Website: ulta-beauty
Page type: customer-info-address
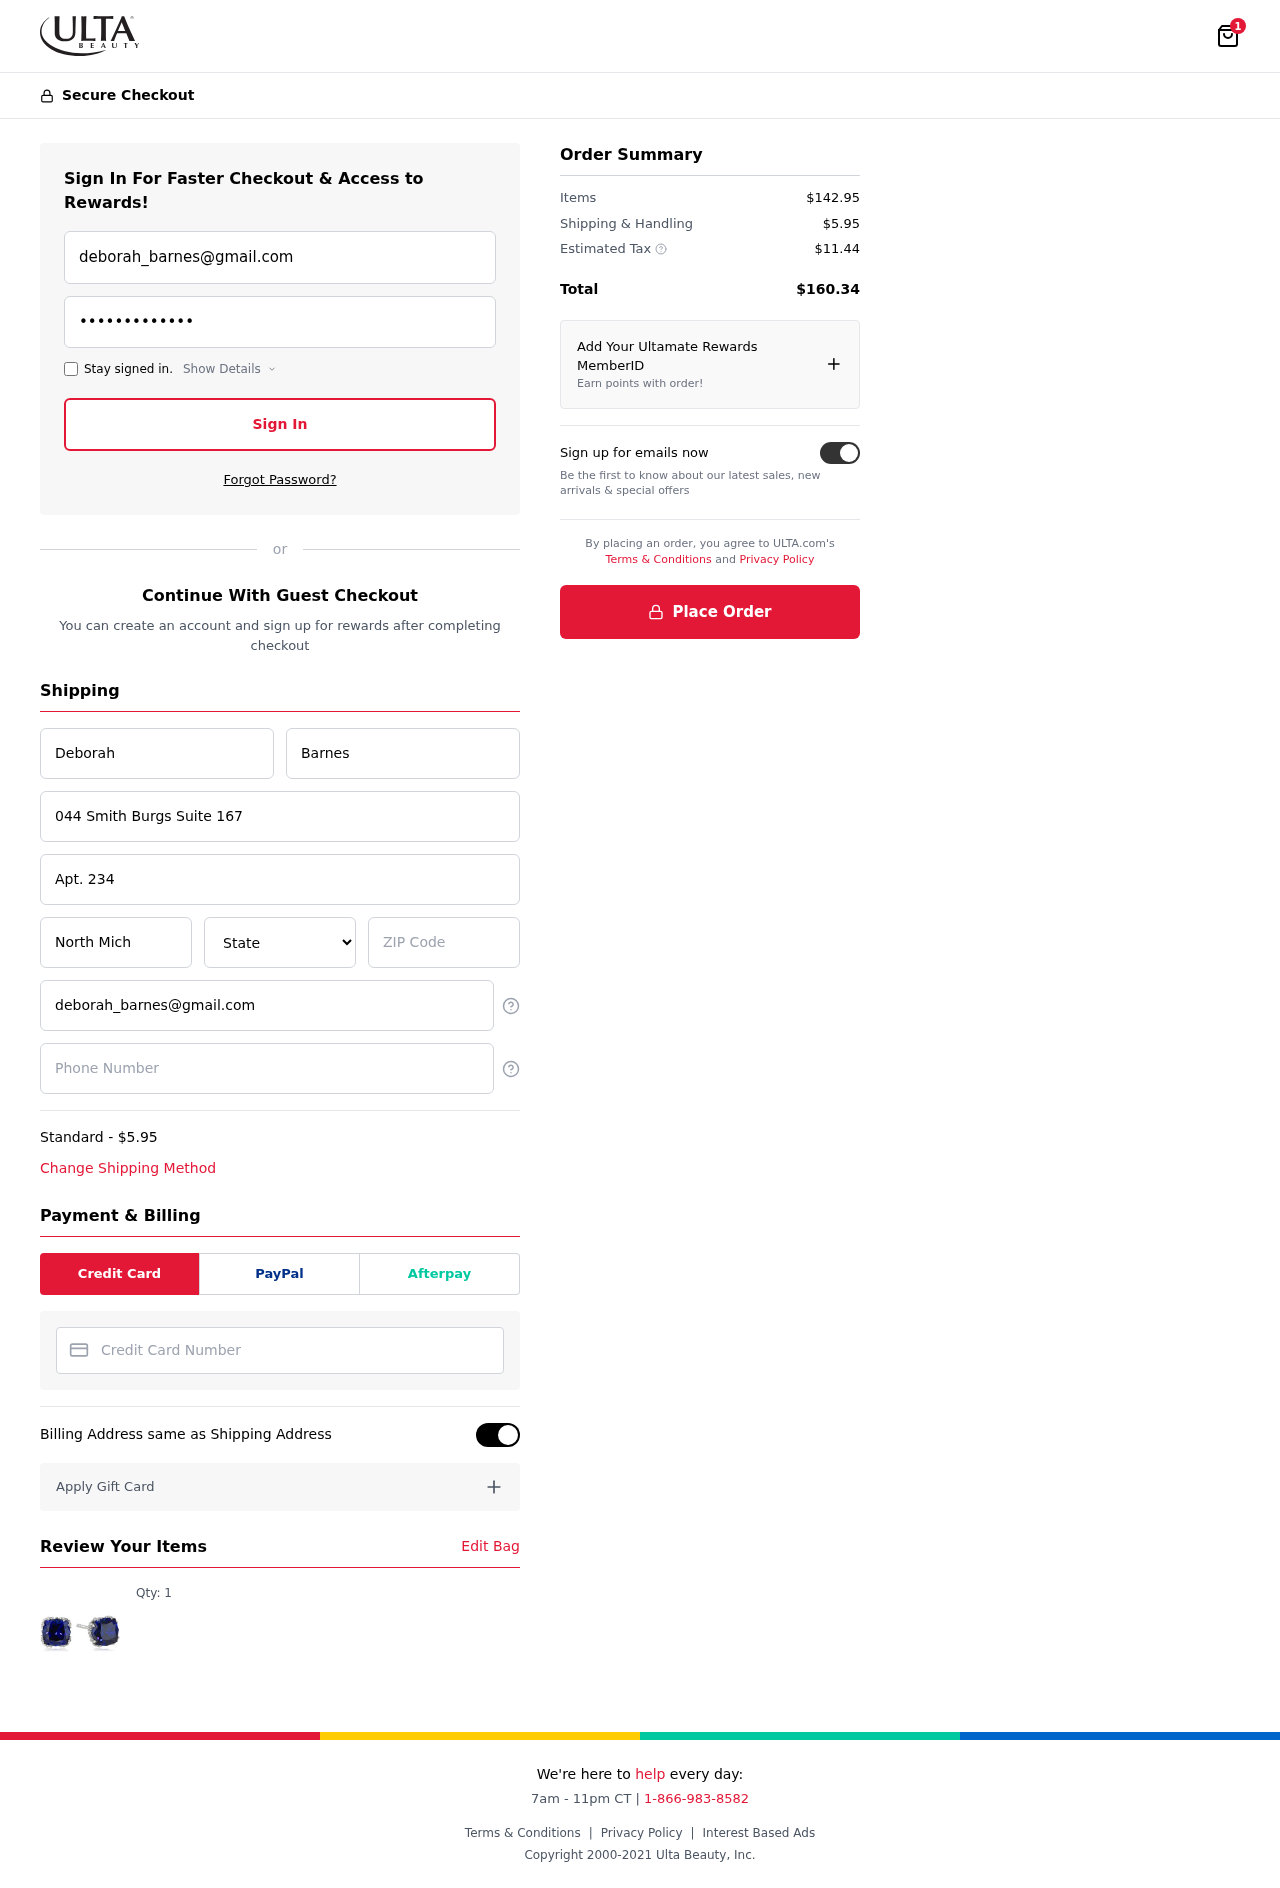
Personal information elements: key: PII_CARD_NUMBER
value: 2252 4529 0184 4831
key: PII_CITY
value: North Michelleside
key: PII_EMAIL
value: deborah_barnes@gmail.com
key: PII_FIRSTNAME
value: Deborah
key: PII_LASTNAME
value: Barnes
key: PII_PHONE
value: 4869172914
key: PII_POSTCODE
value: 29620
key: PII_STATE
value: Utah
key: PII_STREET
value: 044 Smith Burgs Suite 167
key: PII_STREET2
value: Apt. 234
Product elements: key: PRODUCT1_QUANTITY
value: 1
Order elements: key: ORDER_NUM_ITEMS
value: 1
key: ORDER_SHIPPING_COST
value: $5.95
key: ORDER_ITEMS_TOTAL
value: $142.95
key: ORDER_SHIPPING_COST2
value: $5.95
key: ORDER_TAX
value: $11.44
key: ORDER_TOTAL
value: $160.34